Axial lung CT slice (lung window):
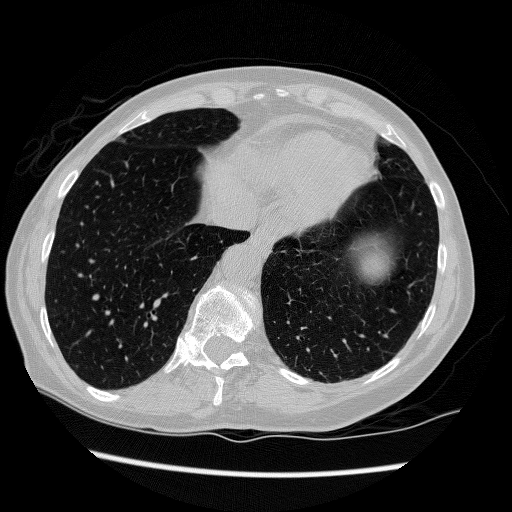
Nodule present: no